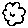
Label: cloud